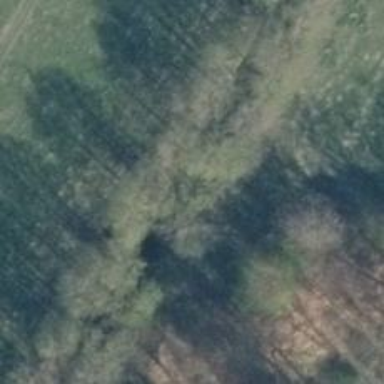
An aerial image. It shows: Row of trees in natural setting.